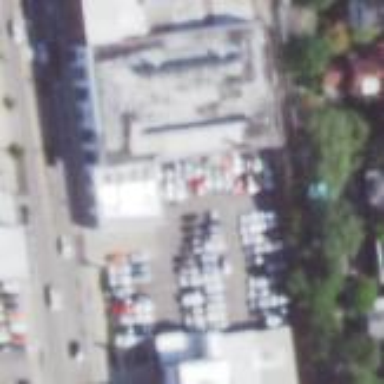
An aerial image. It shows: Retail building that houses car shop.